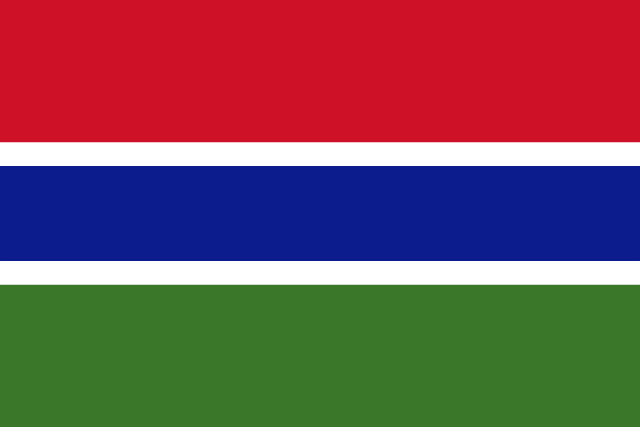
Country: Gambia
Country code: gm